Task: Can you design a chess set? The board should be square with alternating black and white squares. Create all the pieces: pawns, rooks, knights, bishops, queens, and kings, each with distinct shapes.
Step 4289:
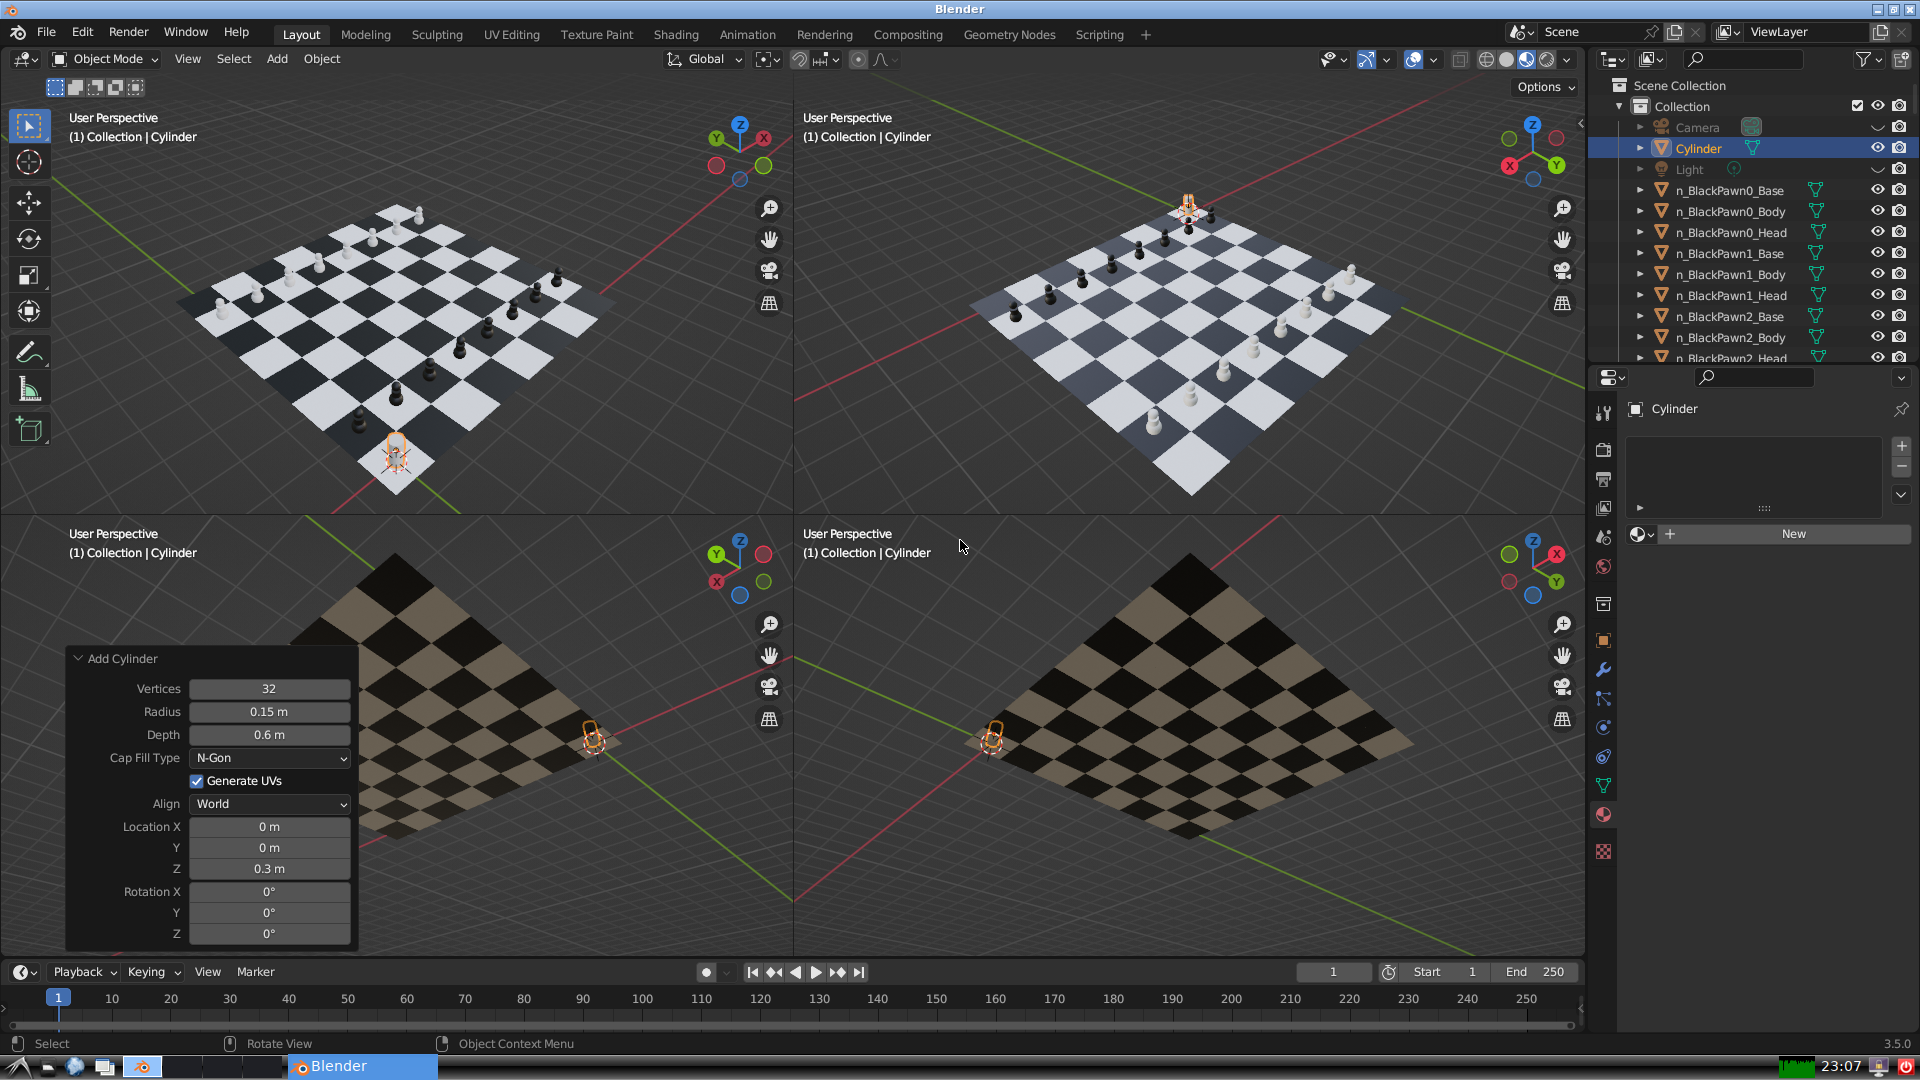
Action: {"key_press": ['Ctrl, Home']}